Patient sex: M
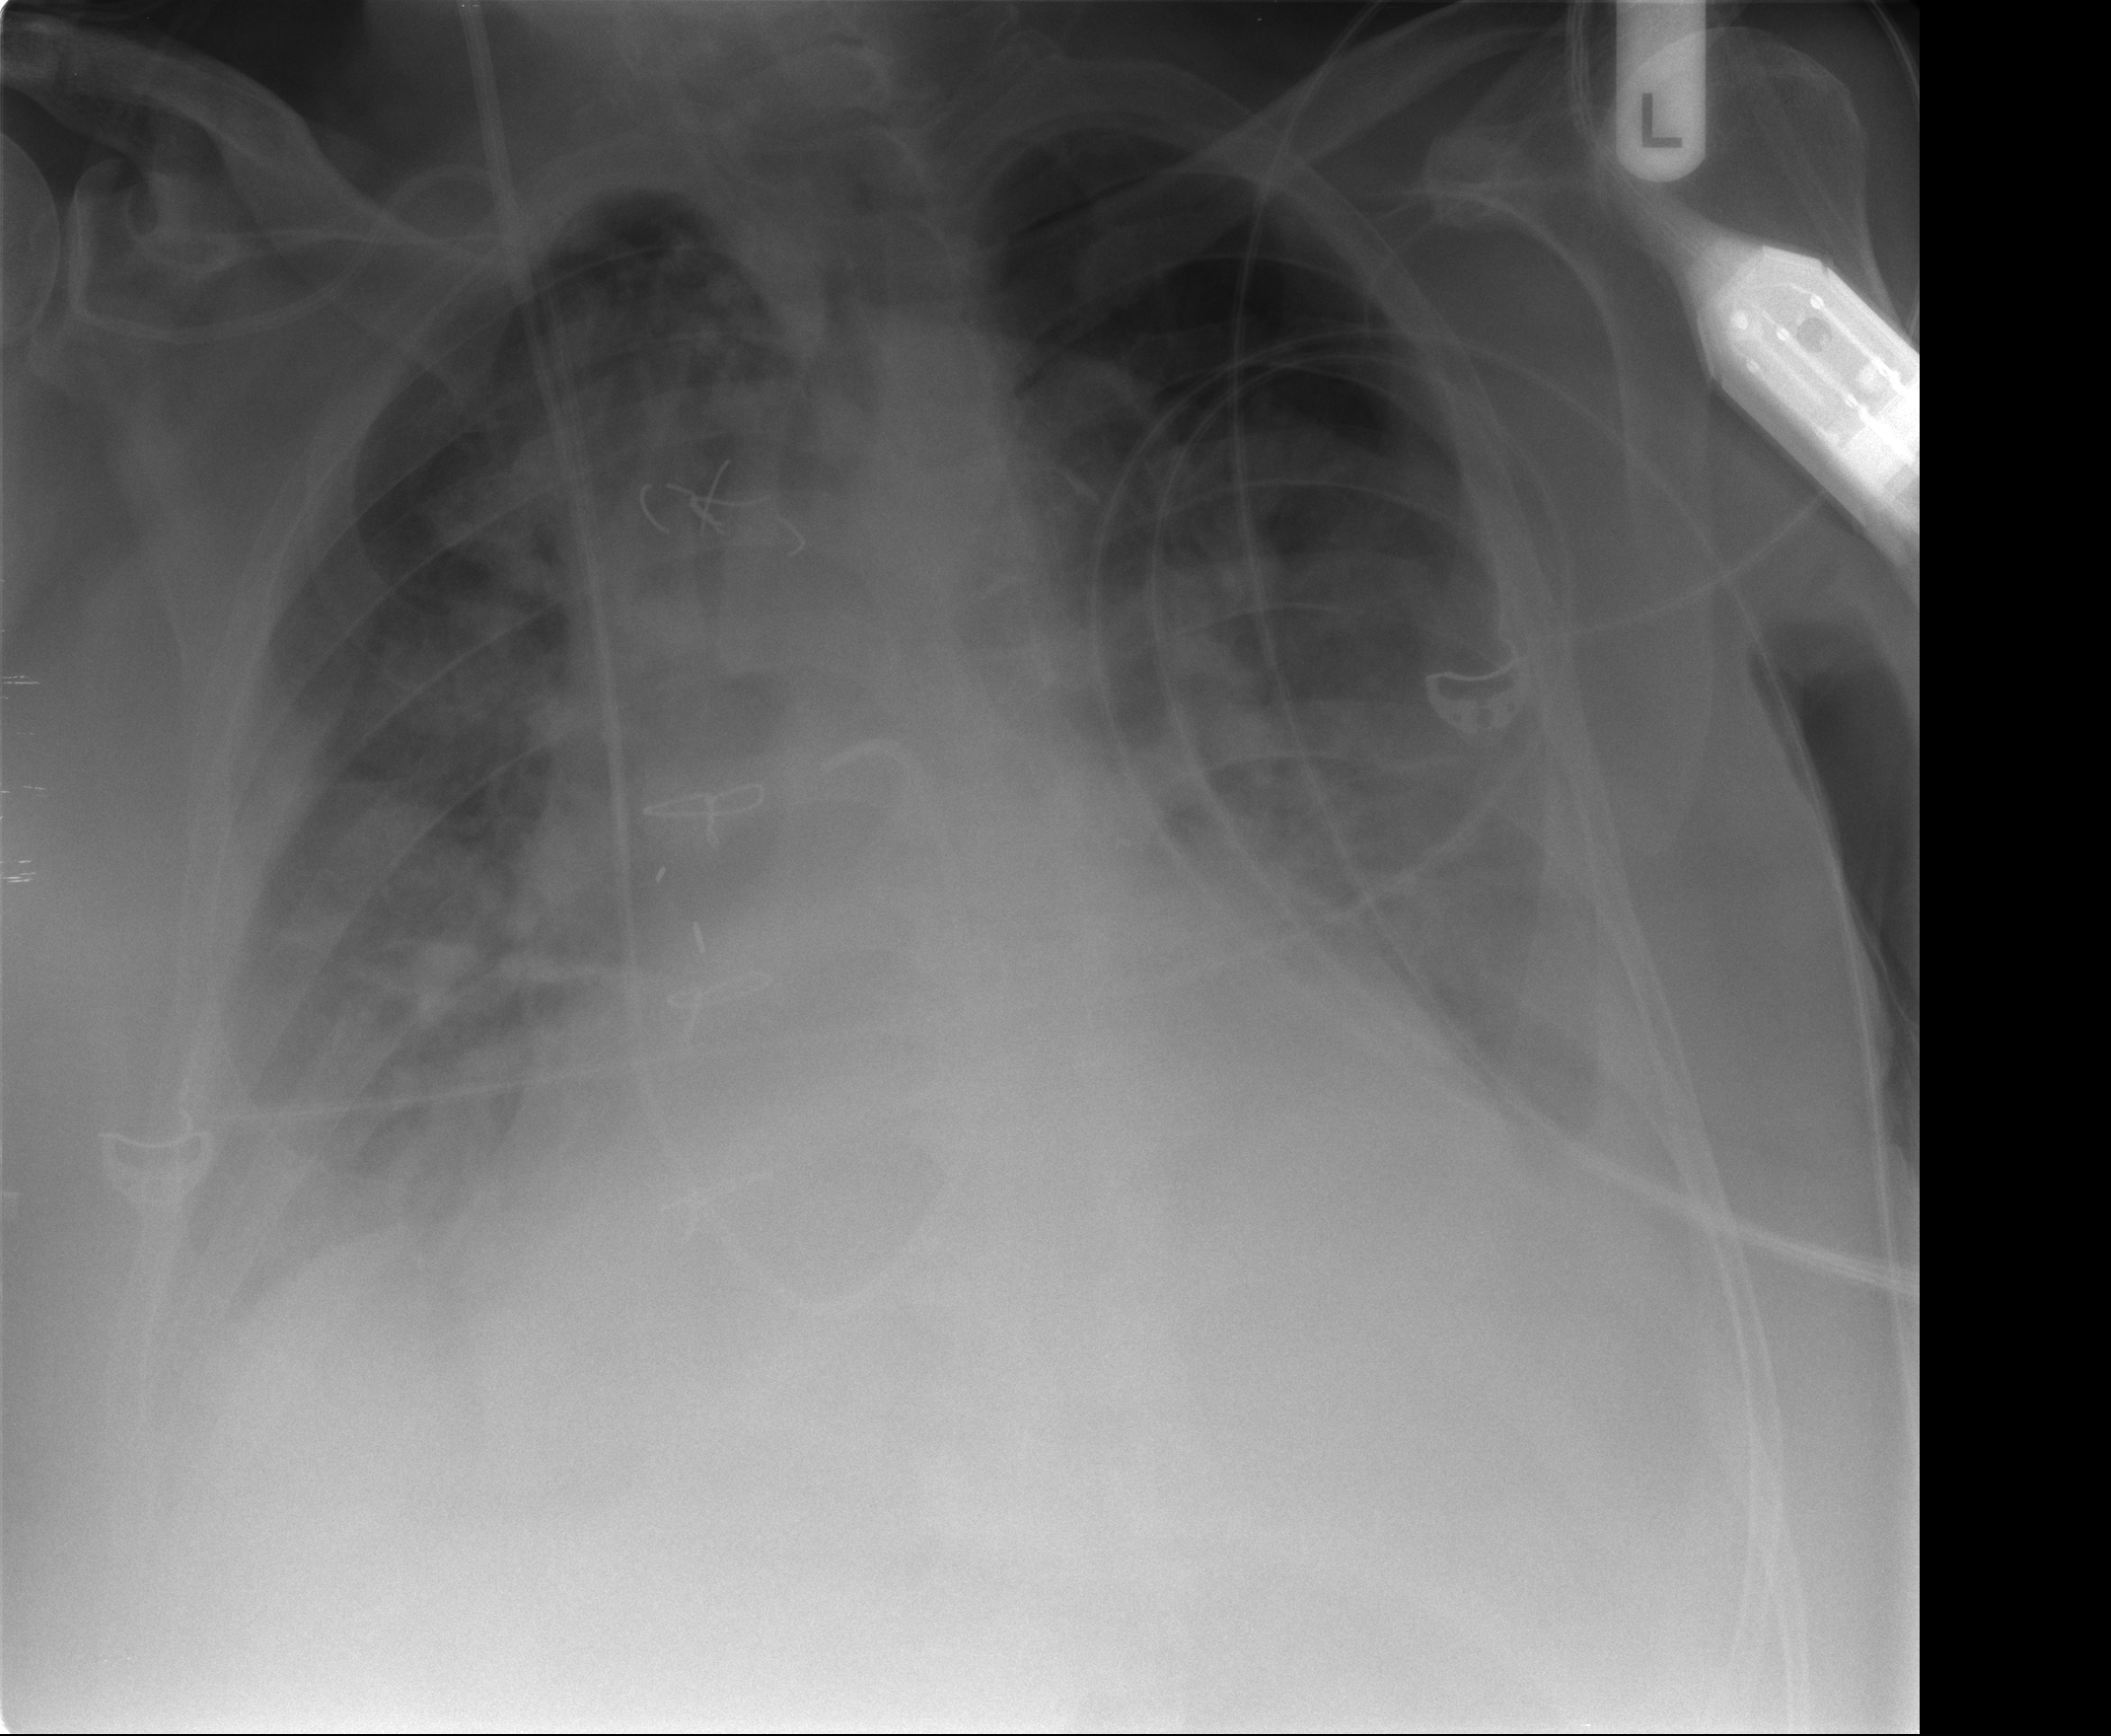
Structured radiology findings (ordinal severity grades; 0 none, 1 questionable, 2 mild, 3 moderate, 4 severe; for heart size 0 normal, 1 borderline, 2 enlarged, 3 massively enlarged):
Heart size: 3
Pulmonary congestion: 3
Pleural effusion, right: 1
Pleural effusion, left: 2
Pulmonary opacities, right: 4
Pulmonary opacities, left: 3
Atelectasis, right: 2
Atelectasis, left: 2